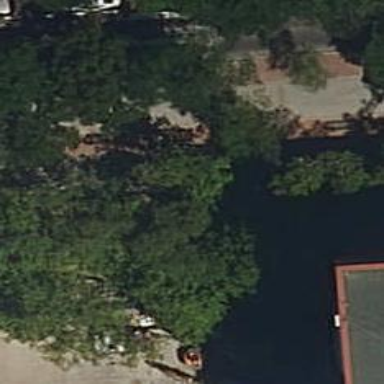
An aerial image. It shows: Retaining wall.